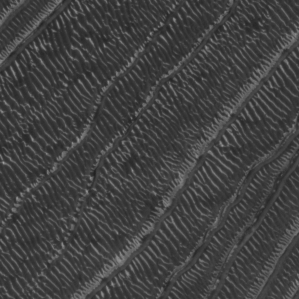
Label: frost